Question: Ruby 2.0.0, Rails 4.0.3, jquery-datatables-rails 2.2.3 (w/DataTables 1.10.1), jquery-rails 3.1.1, jquery-ui-rails 5.0.0, lodash-rails 2.4.1, bootstrap-sass 3.2.0.1
I am having trouble getting Datatables to format correctly. Either the columns overrun the form, or the columns are too narrow. I've tried a myriead of fixes for this. I have set columnDefs and column width. I've set HTML width in the table headings. I've set autoWidth false and true. I've set the CSS width dynamically. I've installed various recommended CSS modifications. I've tried about everything I can find. The frustrating part is that nothing changes anything. The format is always exactly the same, like it is totally ignoring all my attempts. These forms are configured to be responsive. I've also disabled that. No dice.
Other than the formatting, the tables work perfectly. They sort. They search, They page. They just won't format correctly. Again, I've minimized this to one form and taken all extraneous information out to no avail.
All assistance is appreciated.
The form renders as:

The partial form is:
'''
<div class="span12">
<p>
<table id="carstable" class="display table-striped" width="80%"
data-source="<%= cars_path(format: "json") %>">
<thead>
<tr>
<th data-class="expand">Stock No.</th>
<th>Year</th>
<th>Make</th>
<th data-hide="phone">Model</th>
<th data-hide="phone">Color</th>
<th>Status</th>
<th data-hide="phone,tablet">Mileage</th>
<th data-hide="phone,tablet">MSRP</th>
<th data-hide="phone,tablet">Aged</th>
</tr>
</thead>
<tbody>
</tbody>
</table>
</div>
'''
The datatable is initialized as:
'''
$(document).ready(function () {
var breakpointDefinition, tableElement;
var rHelperCar;
rHelperCar = void 0;
breakpointDefinition = {
tablet: 1300,
phone: 480
};
tableElement = $("#carstable");
tableElement.dataTable({
responsive: false,
autoWidth: false,
pagingType: "full",
jQueryUI: true,
processing: true,
serverSide: true,
ajax: $('#carstable').data('source'),
preDrawCallback: function () {
if (!rHelperCar) {
rHelperCar = new ResponsiveDatatablesHelper(tableElement, breakpointDefinition);
}
},
rowCallback: function (nRow) {
rHelperCar.createExpandIcon(nRow);
},
drawCallback: function (oSettings) {
rHelperCar.respond();
}
});
'''
Saved HTML Page:
'''
<!DOCTYPE html>
<html>
<head>
<meta charset="utf-8">
<meta http-equiv="X-UA-Compatible" content="IE=edge">
<meta name="viewport" content="width=device-width, initial-scale=1.0">
<link href="/images/favicon.ico" rel="icon" />
<title>Car</title>
<meta name="description" content="Car">
<link data-turbolinks-track="true" href="/assets/application.css?body=1" media="all" rel="stylesheet" />
...
<script data-turbolinks-track="true" src="/assets/application.js?body=1"></script>
</head>
<body>
<header>
<div class="navbar navbar-inverse navbar-fixed-top">
<a class="navbar-brand" href="/"><h4>Car</h4></a>
<div class="container">
<div class="navbar-header">
<button type="button" class="navbar-toggle" data-toggle="collapse" data-target=".navbar-collapse">
<span class="sr-only">Toggle navigation</span>
<span class="icon-bar"></span>
<span class="icon-bar"></span>
<span class="icon-bar"></span>
</button>
<a class="navbar-brand" href="/">Home</a>
</div>
<div class="collapse navbar-collapse">
<ul class="nav navbar-nav">
<li><a href="/logout">Logout</a></li>
<li><a href="/cars">Cars</a></li>
</ul>
</div>
</div>
</div>
</header>
<main role="main">
<div class="container-fluid">
<div class="row">
<div class="row">
<div class="col-md-6">
<div class="panel panel-primary">
<div class="panel-heading">
--- This associate is: David Hanson
</div>
<div class="panel-body">
<div class="span12">
<p>
<table id="carstable" class="display table-striped" width="80%"
data-source="/cars.json">
<thead>
<tr>
<th data-class="expand">Stock No.</th>
<th>Year</th>
<th>Make</th>
<th data-hide="phone">Model</th>
<th data-hide="phone">Color</th>
<th>Status</th>
<th data-hide="phone,tablet">Mileage</th>
<th data-hide="phone,tablet">MSRP</th>
<th data-hide="phone,tablet">Aged</th>
</tr>
</thead>
<tbody>
</tbody>
</table>
</div>
</div>
</div>
</div>
</div>
</div>
</div>
</main>
</body>
</html>
'''
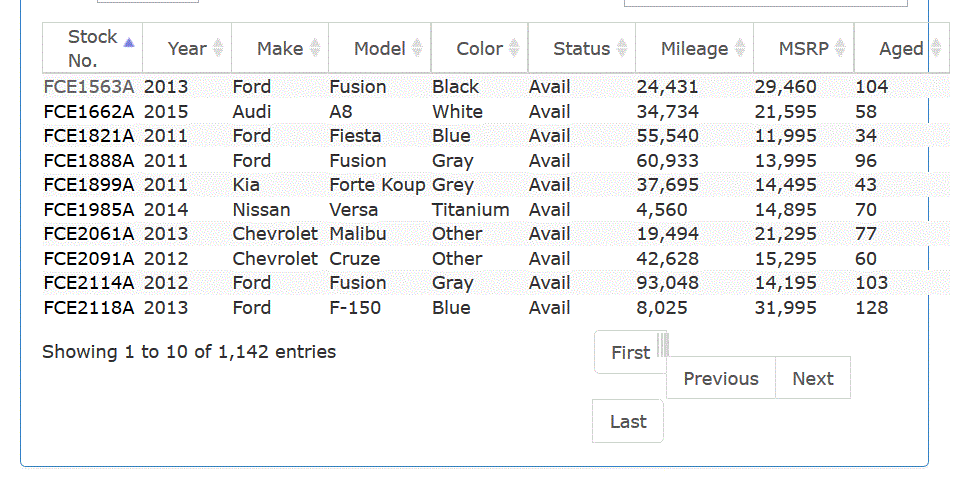
Answer: This wasn't a difficult fix once I really understood the problem with help from the DataTables author, Allan. The rows were simply wider than the table could handle, forcing it to overflow. I found that index.html.erb was rendering the index partial with a layout containing a div element that restricted the table width to col-md-6. I changed the width to col-md-9 and that resolved the basic problem.
Row width continues to be problematic as the browser width shrinks and device types change. That seems to be a problem with breakpointDefinition. It seems that fine-tuning that parameter should solve the problem so that columns are hidden appropriately.
Update: Also noticed that the partial I was displaying had span12 which influenced the row length. It would certainly make sense to have the table size and row length be compatible. Funny how simply all this works once you figure some of it out. Surely, I have much more to learn.